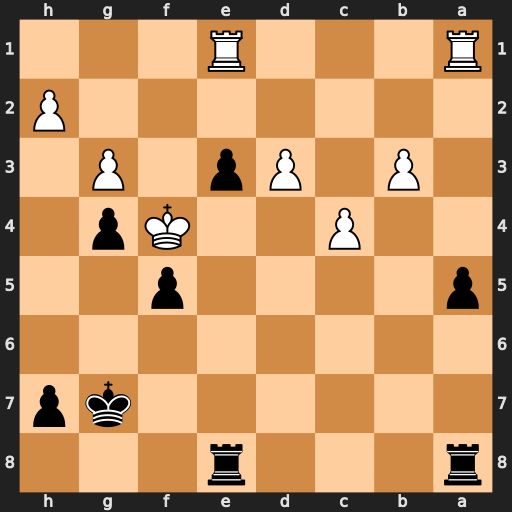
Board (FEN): r3r3/6kp/8/p4p2/2P2Kp1/1P1Pp1P1/7P/R3R3
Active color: b
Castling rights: -
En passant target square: -
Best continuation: Kf6 h3 h5 hxg4 hxg4 Rxe3 Red8 Rh1 Rd4+ Re4 fxe4